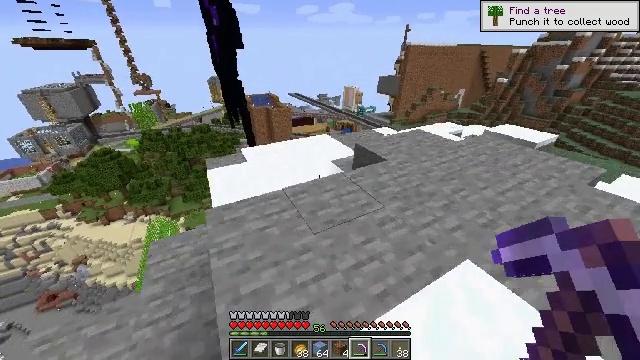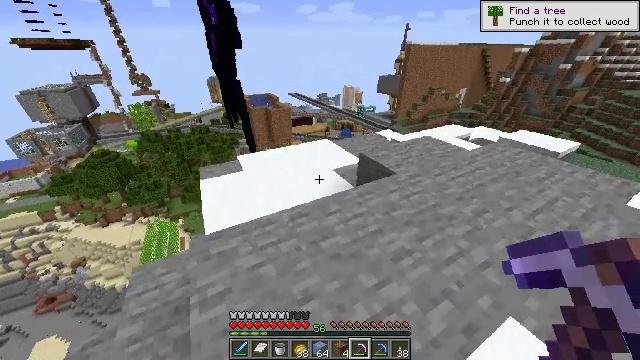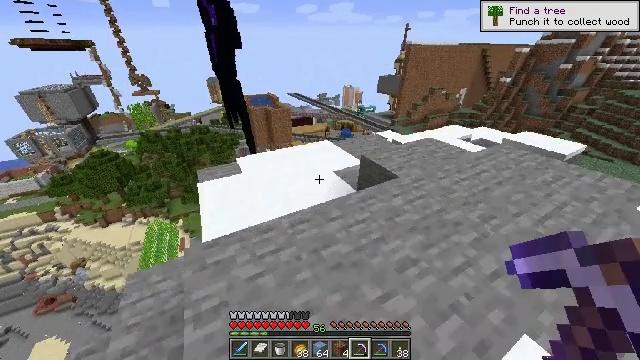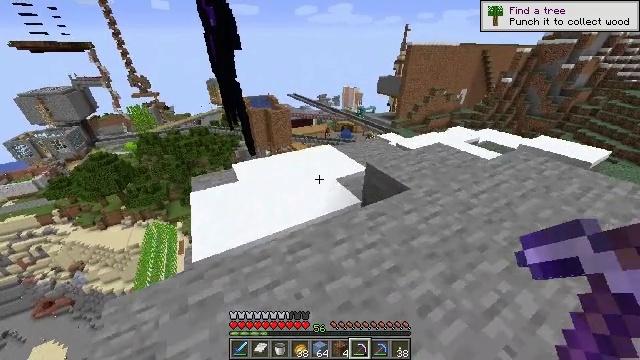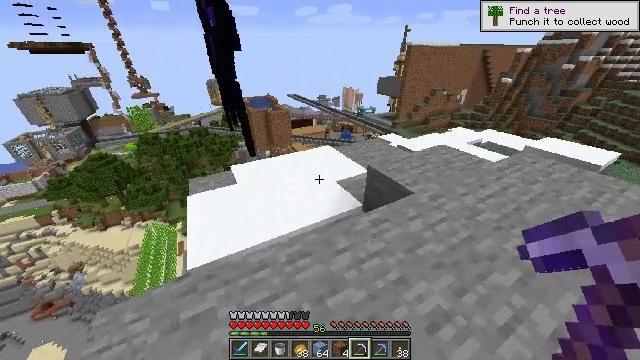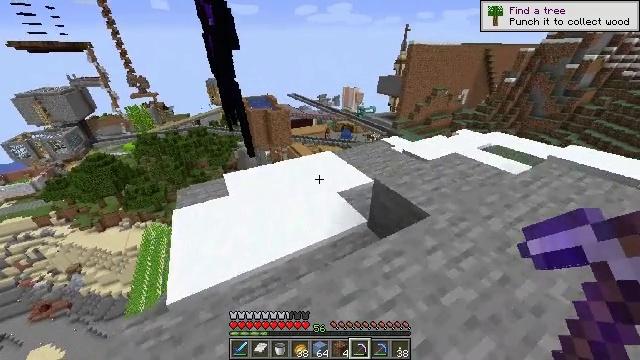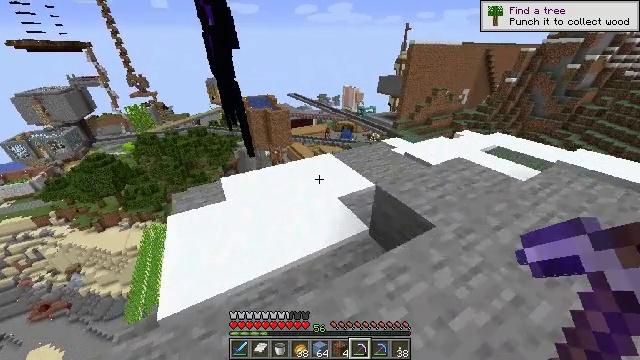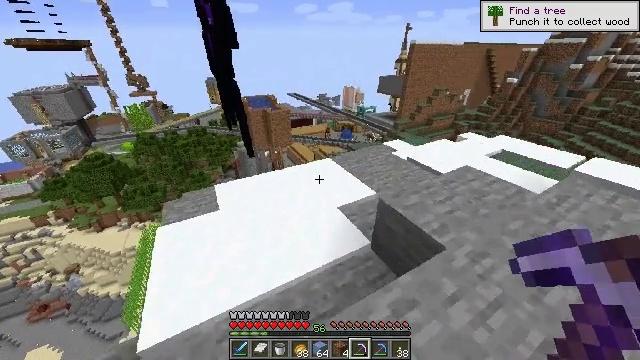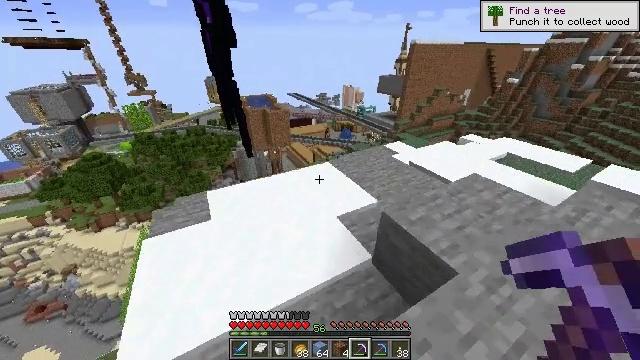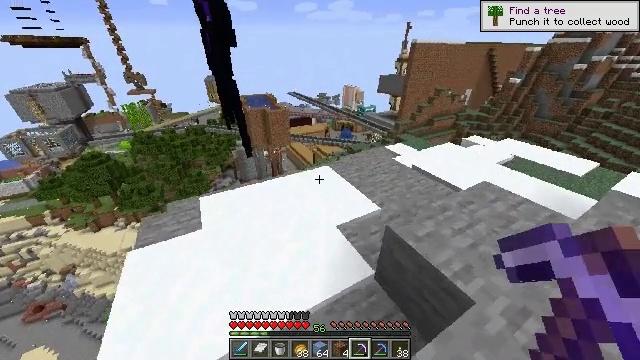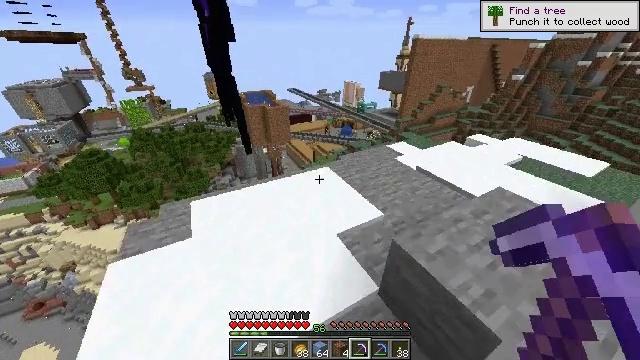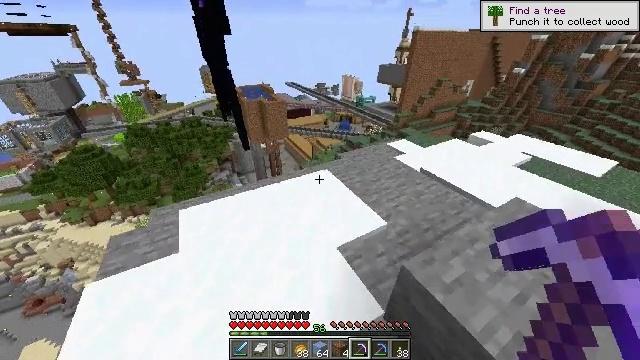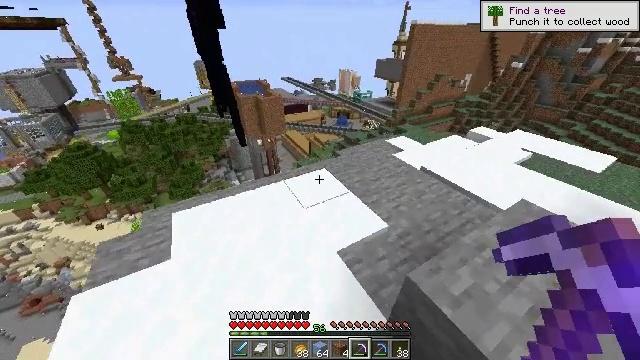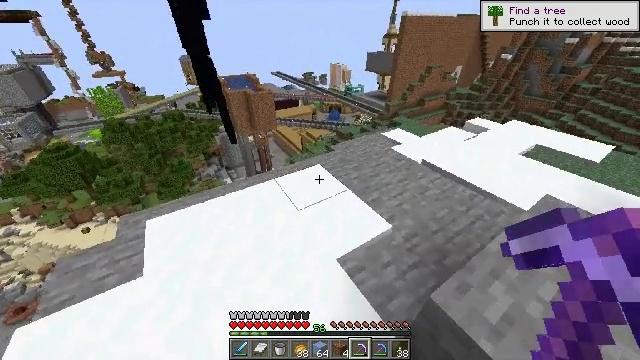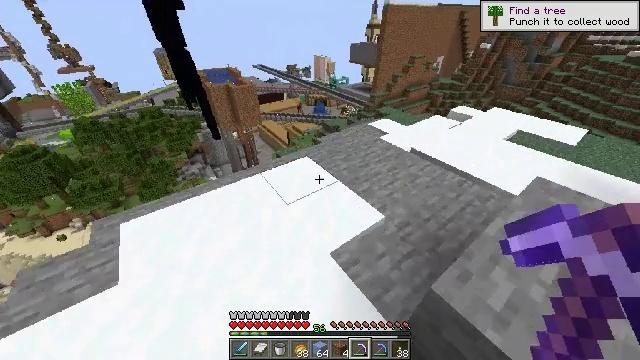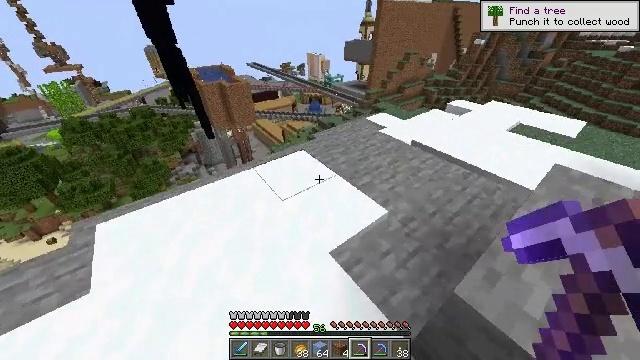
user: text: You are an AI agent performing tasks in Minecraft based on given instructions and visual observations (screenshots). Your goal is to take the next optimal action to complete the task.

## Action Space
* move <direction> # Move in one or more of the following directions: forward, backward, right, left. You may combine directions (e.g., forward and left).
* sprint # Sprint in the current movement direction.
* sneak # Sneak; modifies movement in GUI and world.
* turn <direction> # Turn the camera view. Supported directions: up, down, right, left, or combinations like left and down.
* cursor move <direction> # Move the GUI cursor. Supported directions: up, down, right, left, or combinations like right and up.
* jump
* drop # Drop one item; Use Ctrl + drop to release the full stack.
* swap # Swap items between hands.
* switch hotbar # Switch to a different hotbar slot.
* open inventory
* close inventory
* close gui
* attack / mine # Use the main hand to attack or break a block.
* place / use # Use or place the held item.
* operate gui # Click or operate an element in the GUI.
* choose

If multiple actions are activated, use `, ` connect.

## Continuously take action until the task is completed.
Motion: motion action
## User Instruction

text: Make packed ice by combining ice blocks in the grid.
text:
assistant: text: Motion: move forward
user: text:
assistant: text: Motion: move forward
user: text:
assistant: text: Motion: move forward
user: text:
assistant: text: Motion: move forward
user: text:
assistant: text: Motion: move forward
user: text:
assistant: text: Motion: move forward
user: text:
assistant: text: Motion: move forward
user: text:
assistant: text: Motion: move forward
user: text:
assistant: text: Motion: move forward
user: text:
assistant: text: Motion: move forward, turn down
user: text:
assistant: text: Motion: move forward, turn down
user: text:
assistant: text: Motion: move forward, turn down
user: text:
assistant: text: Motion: move forward, turn right and down
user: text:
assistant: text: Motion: move forward, turn right and down
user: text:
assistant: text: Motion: move forward, turn right
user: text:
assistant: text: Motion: move forward
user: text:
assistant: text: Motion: move forward
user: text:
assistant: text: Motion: move forward, turn right
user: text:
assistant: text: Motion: move forward
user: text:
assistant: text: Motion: move forward
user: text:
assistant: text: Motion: move forward
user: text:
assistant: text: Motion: move forward
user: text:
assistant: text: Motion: move forward
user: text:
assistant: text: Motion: move forward, turn right
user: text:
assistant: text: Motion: move forward
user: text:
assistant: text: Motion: move forward
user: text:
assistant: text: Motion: move forward
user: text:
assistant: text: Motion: move forward
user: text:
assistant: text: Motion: move forward
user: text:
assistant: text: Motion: move forward